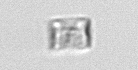
Label: Bacillariophyceae_morphotype1